Внутри длинного соленоида вдали от его торцов магнитное поле однородно и его индукция равна $B$. Один из торцов соленоида закрывают картонным диском, на котором соосно закрепляют небольшой круговой виток из проволоки так, что центр витка совпадает с осью соленоида (см. рисунок).
Найдите силу натяжения проволоки витка, если его радиус равен $R$, а сила тока протекающего по нему равна $I$.
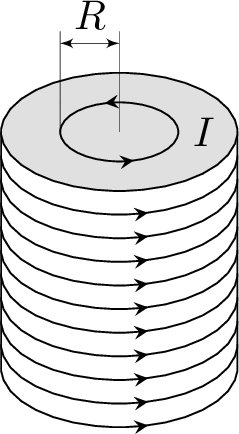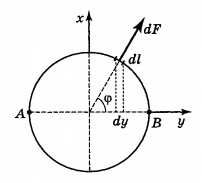
Решение: Очевидно, что поле вблизи торца соленоида неоднородно. Но если мысленно к этому соленоиду «приставить» точно такой же соленоид, то из соображений симметрии ясно, что аксиальные составляющие магнитных полей обоих соленоидов одинаковы и равны $\frac{B}{2}$, а радиальные взаимно компенсируют друг друга. Возвратимся к исходной задаче. Сила, действующая со стороны составляющей магнитного поля, лежащей в плоскости витка, будет прижимать виток к картону, а сила, обусловленная аксиальной составляющей поля, будет растягивать виток. Найдем условие равновесия витка. Для этого разделим его на две половинки. Сила Ампера, действующая на элемент витка $d l$, равна $d F=\frac{B}{2} I d l$ (см. рисунок), а ее проекция на ось $x$ $$ d F_{x}=d F \sin \varphi=I \frac{B}{2} \Delta l \sin \varphi=I \frac{B}{2} d y. $$  Таким образом, полная сила, действующая на полукольцо, есть $F=\frac{I B}{2} \cdot 2 R=I B R$. Эта сила уравновешивается силой натяжения витка в точках $A$ и $B$. Следовательно, $$ 2 T=I B R \text { и } T=\frac{I B R}{2}. $$
Ответ: $$ T=\frac{I B R}{2}. $$
Темы:
T, Электричество, Всероссийские, Магнитное поле, Катушка